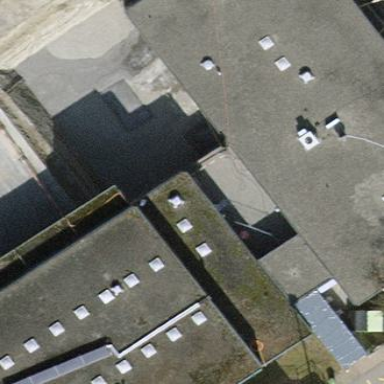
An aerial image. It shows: Police building.